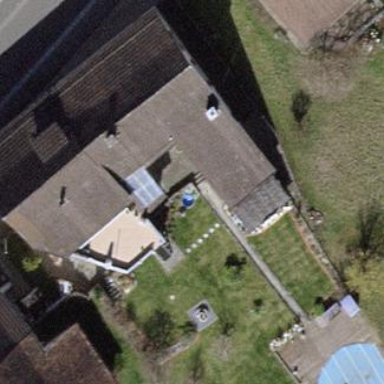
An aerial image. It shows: Gabled roofed house.